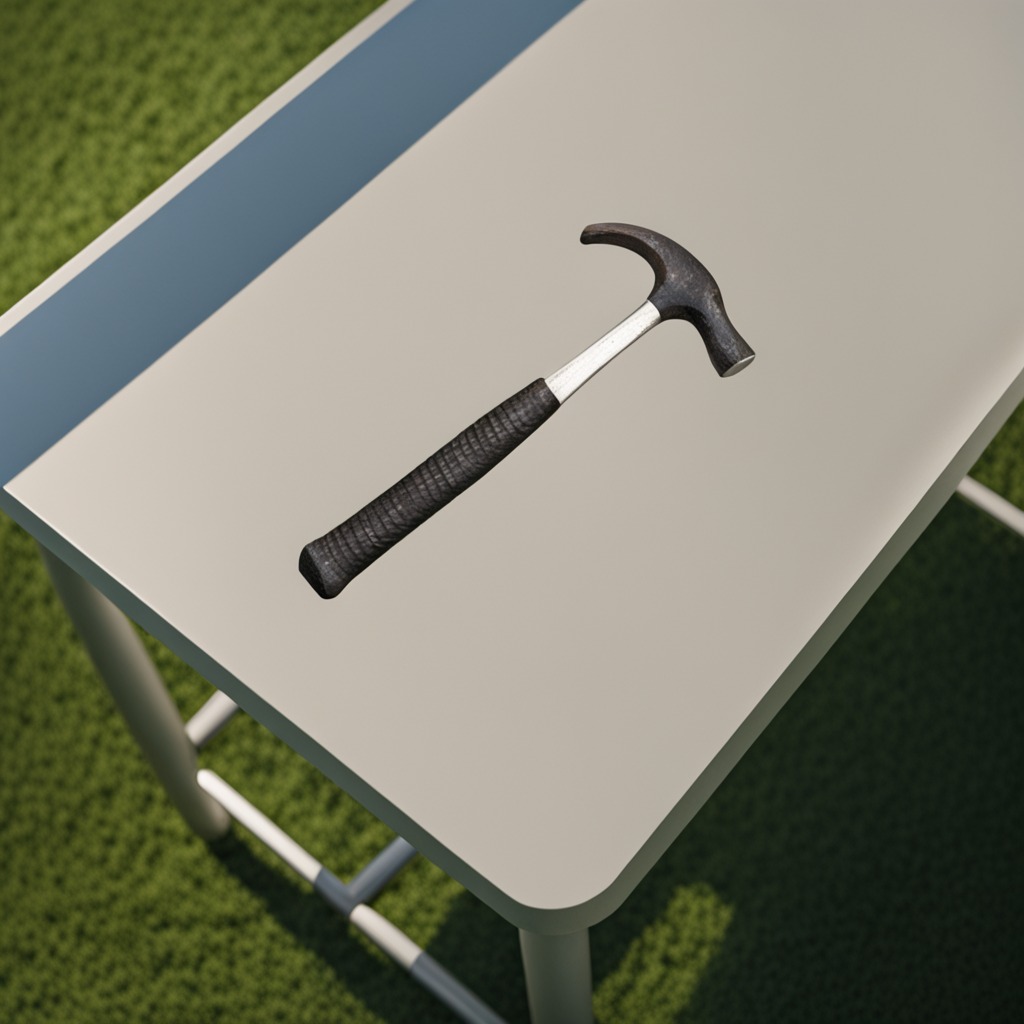
A hammer is lying on a table in a temporary outdoor tool station afternoon light present textured surface.